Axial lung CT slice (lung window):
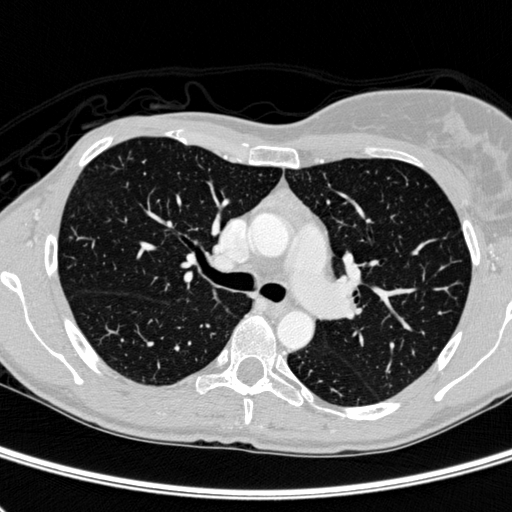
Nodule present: no